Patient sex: F
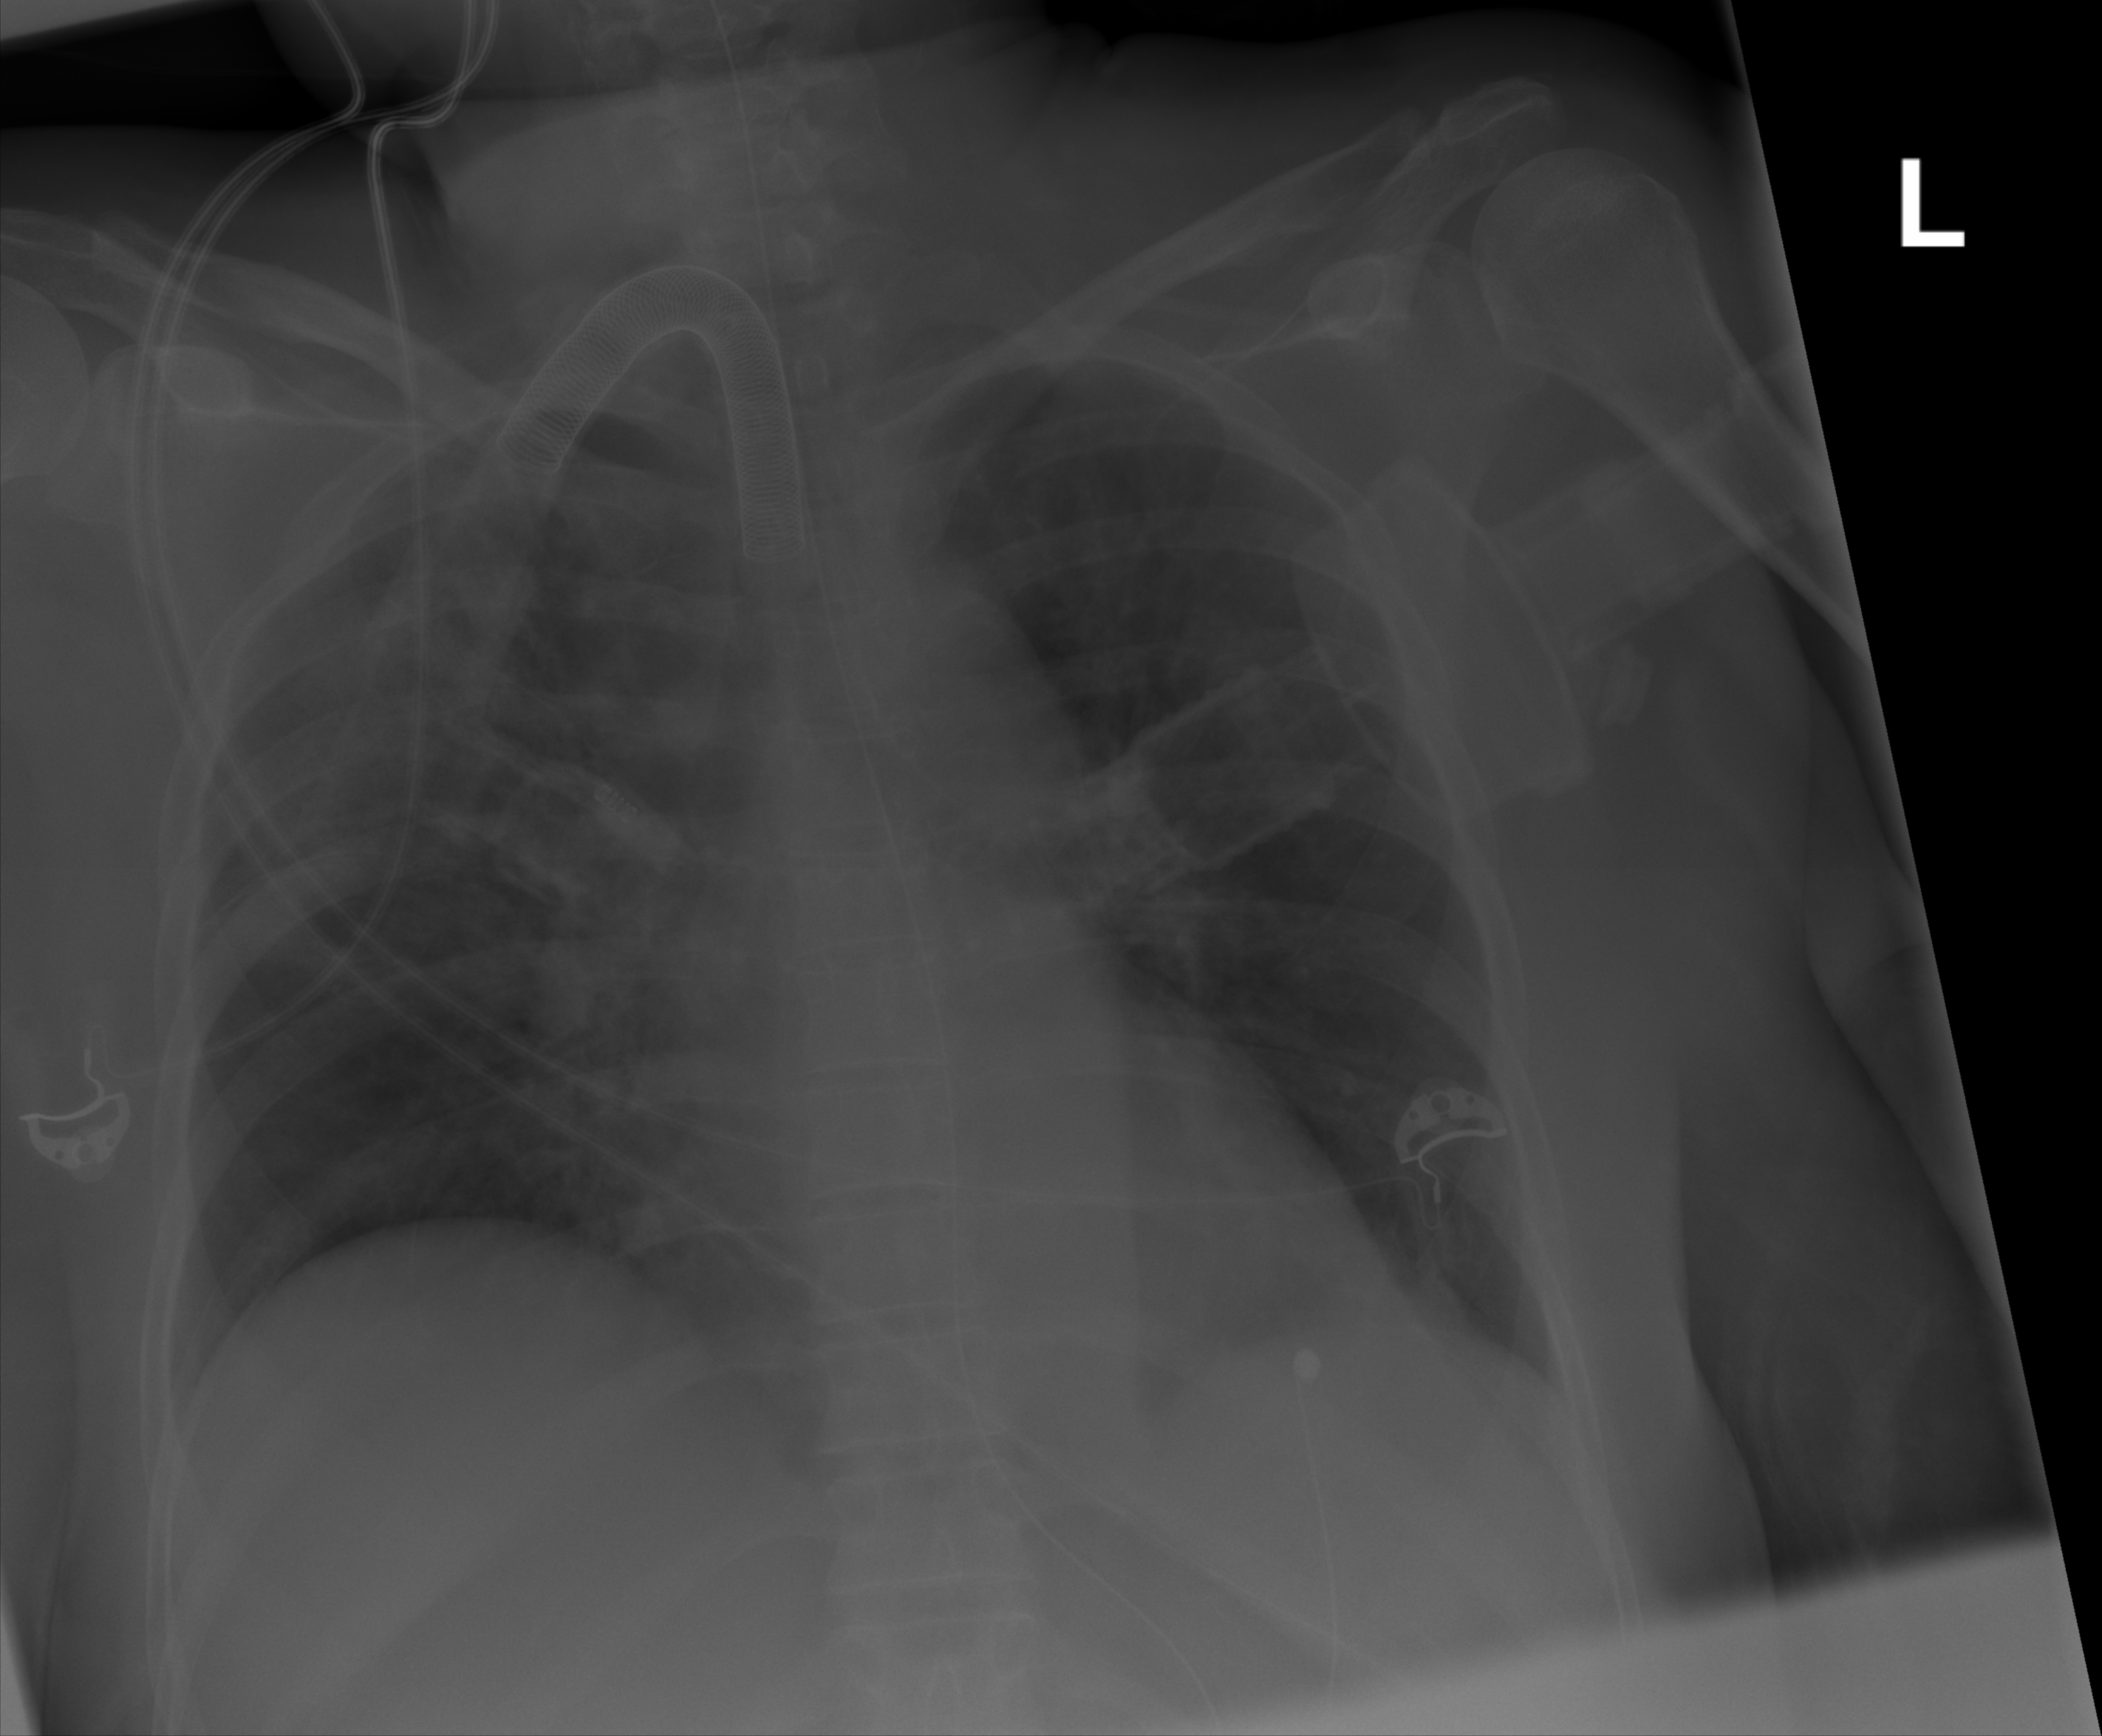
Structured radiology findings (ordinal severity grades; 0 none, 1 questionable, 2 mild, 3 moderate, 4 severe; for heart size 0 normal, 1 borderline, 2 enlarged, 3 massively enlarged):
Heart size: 0
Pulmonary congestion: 1
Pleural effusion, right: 0
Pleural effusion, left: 0
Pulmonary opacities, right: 2
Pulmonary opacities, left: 2
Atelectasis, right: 0
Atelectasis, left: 0